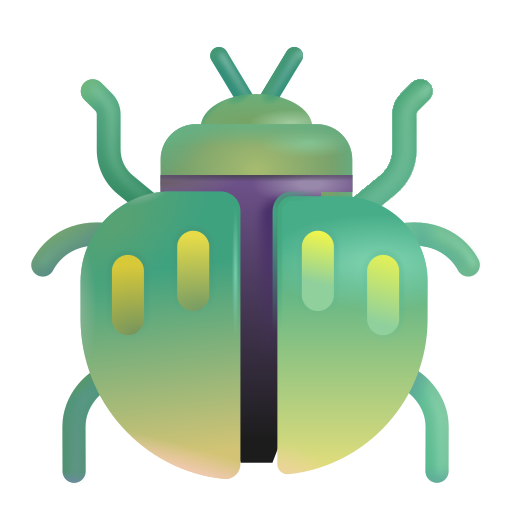
beetle color